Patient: sex F, age 72
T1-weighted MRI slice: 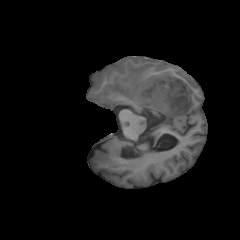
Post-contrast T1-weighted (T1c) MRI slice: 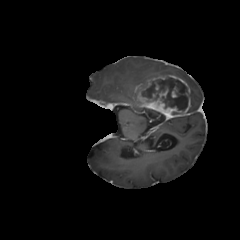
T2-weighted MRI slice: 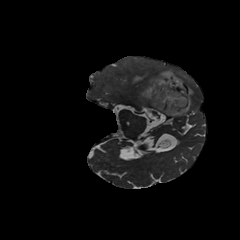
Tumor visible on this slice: yes
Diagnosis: Glioblastoma, IDH-wildtype
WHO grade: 4